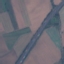
Land use / land cover class: Highway